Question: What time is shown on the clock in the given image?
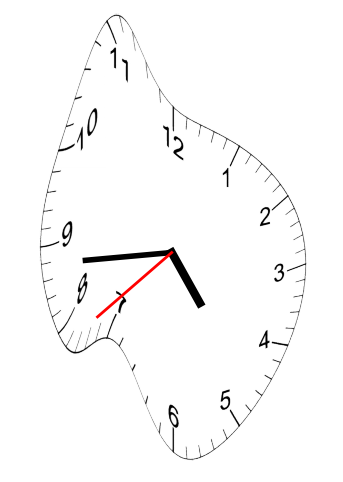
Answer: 04:43:38